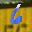
Label: 6